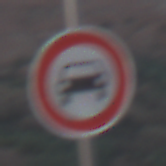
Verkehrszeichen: VerbotKraftwagen
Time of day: SunriseSunset
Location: Outdoor (Nature)
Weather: Clear
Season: NotSpecified
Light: Natural